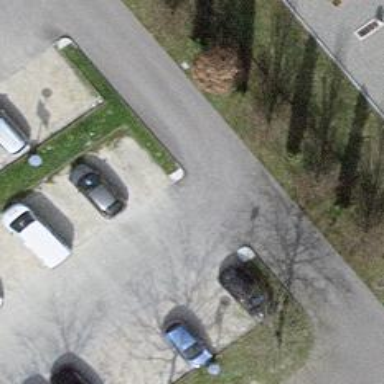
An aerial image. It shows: Parking aisle designated as service road.